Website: apple
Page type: payment
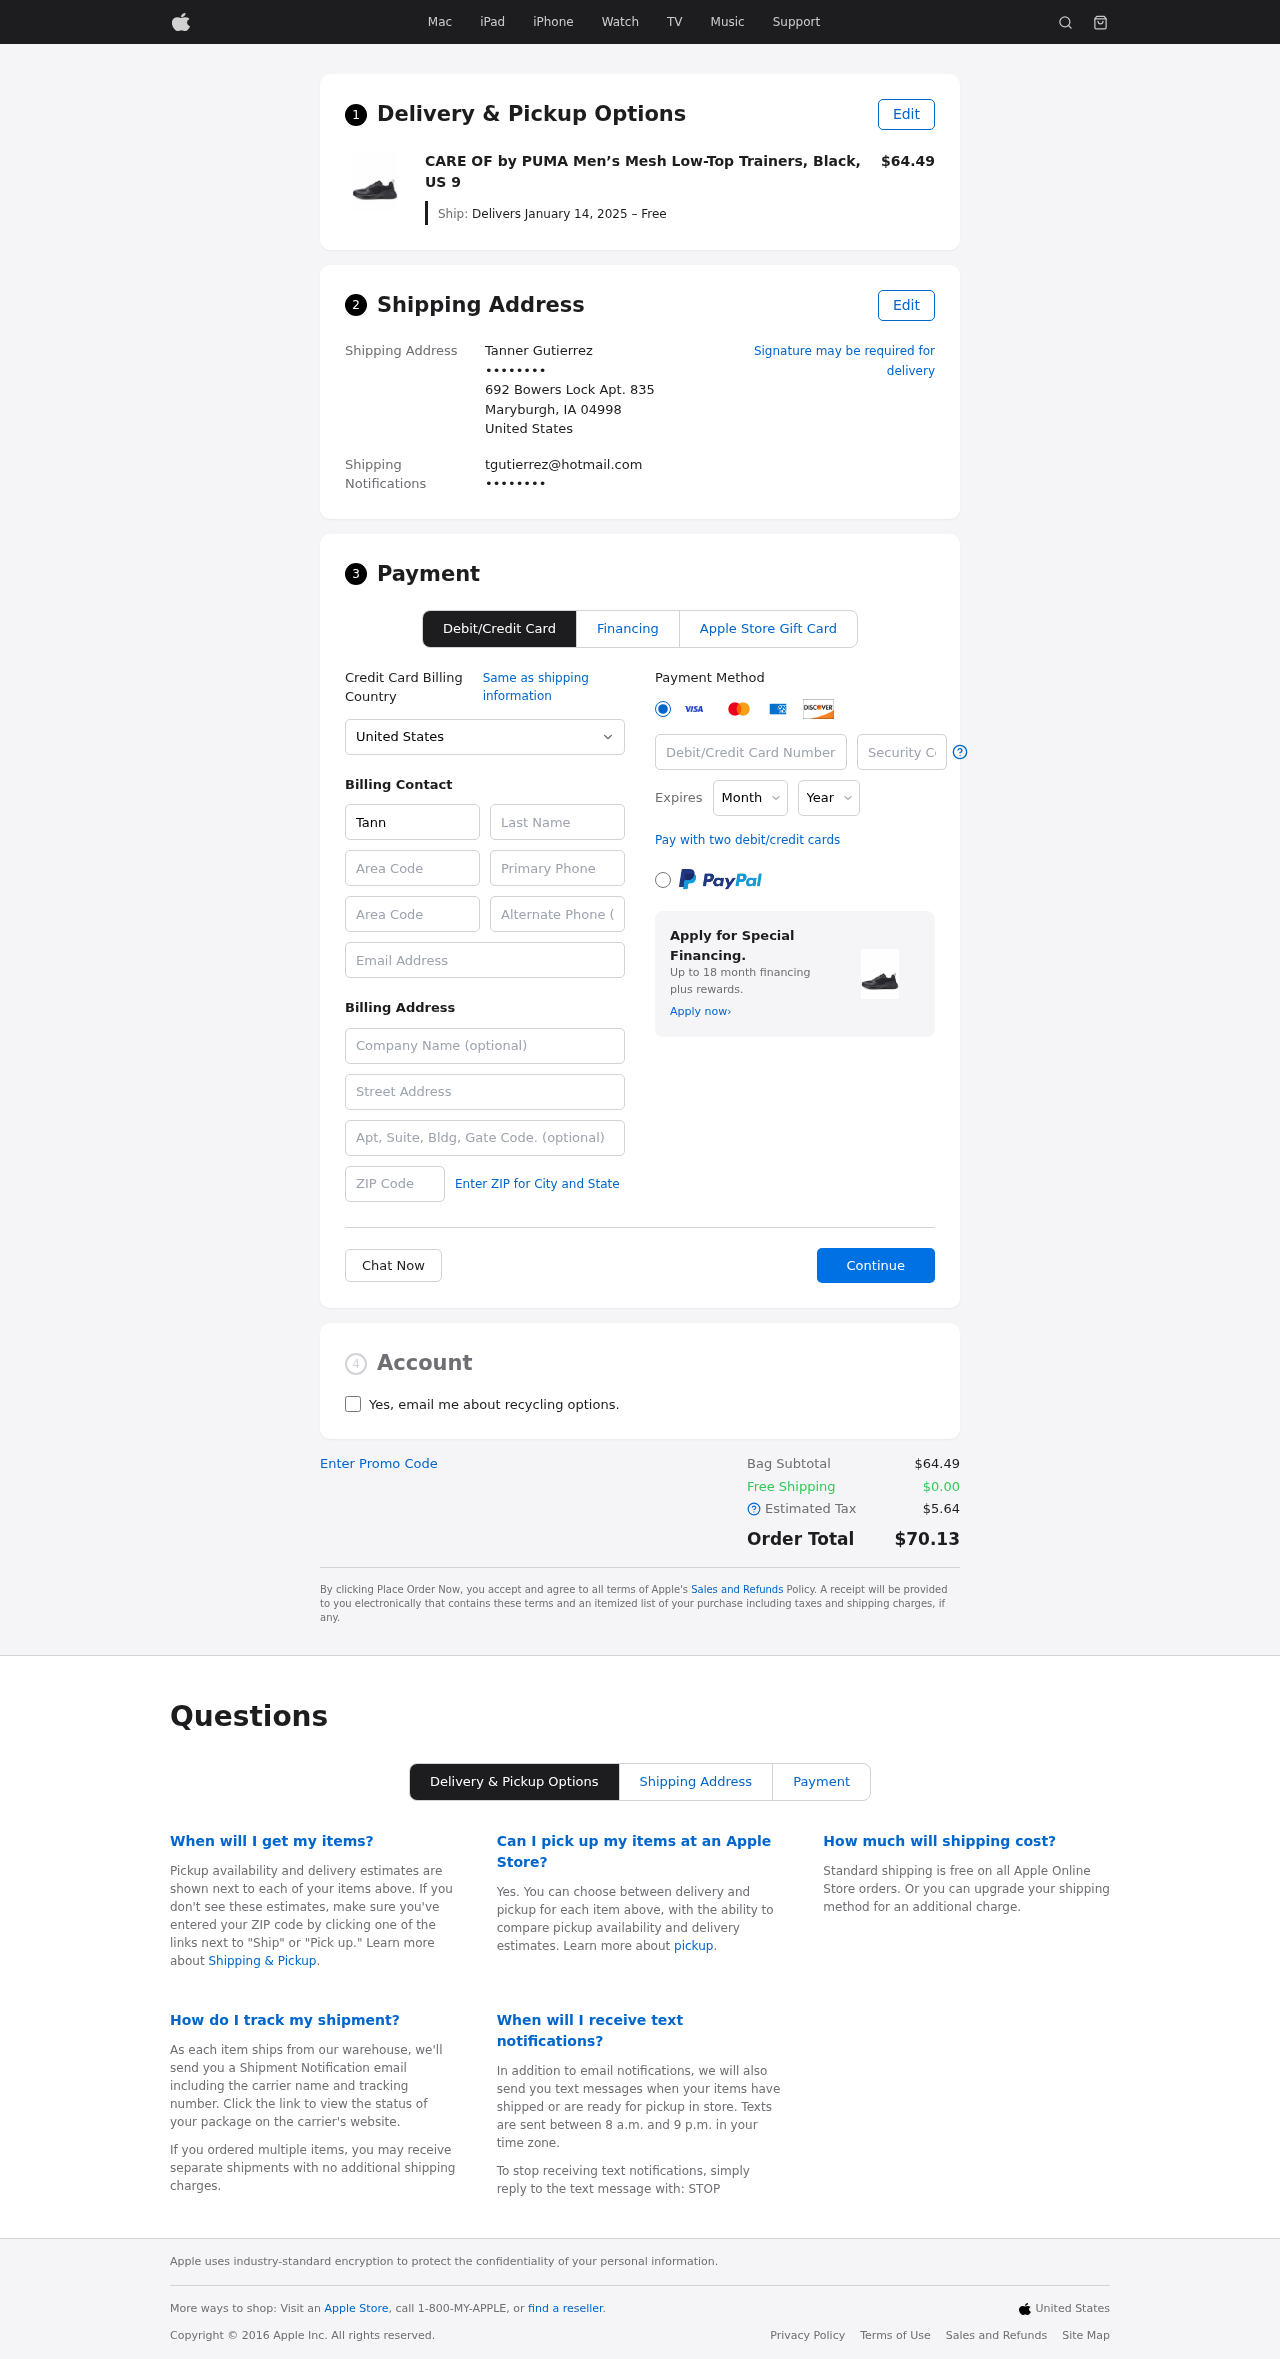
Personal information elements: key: PII_CARD_CVV
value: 318
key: PII_CARD_EXPIRY_MONTH
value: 12
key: PII_CARD_EXPIRY_YEAR
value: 30
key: PII_CARD_NUMBER
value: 2279 8401 1723 5456
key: PII_CITY_STATE_ZIP
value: Maryburgh, IA 04998
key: PII_COUNTRY
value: United States
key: PII_EMAIL
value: tgutierrez@hotmail.com
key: PII_EMAIL2
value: tgutierrez@hotmail.com
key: PII_FIRSTNAME
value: Tanner
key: PII_FULLNAME
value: Tanner Gutierrez
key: PII_LASTNAME
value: Gutierrez
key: PII_PHONE3
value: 7658023491
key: PII_PHONE_AREA
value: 765
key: PII_SECURITY_CODE
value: BN79
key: PII_STREET
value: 692 Bowers Lock Apt. 835
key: PII_PHONE
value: ••••••••
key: PII_PHONE2
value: ••••••••
Product elements: key: PRODUCT1_NAME
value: CARE OF by PUMA Men’s Mesh Low-Top Trainers, Black, US 9
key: PRODUCT1_PRICE
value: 64.49
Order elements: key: ORDER_DELIVERY_DATE
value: Delivers January 14, 2025 – Free
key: ORDER_SUBTOTAL
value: $64.49
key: ORDER_SHIPPING_COST
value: $0.00
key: ORDER_TAX
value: $5.64
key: ORDER_TOTAL
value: $70.13